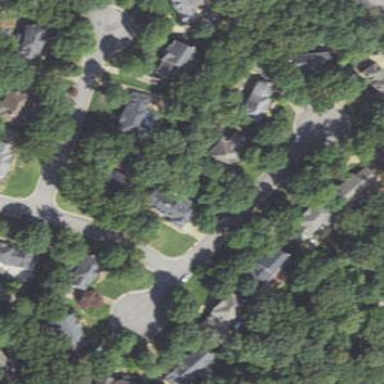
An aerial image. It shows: Residential neighbourhood.